Field crop: maize
Growth stage: 2
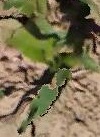
Species: maize